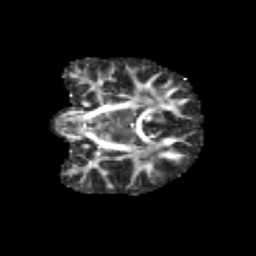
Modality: FA
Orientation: coronal
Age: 10
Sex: female
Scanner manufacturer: siemens
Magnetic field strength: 3 T
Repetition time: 3.8 s
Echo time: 0.07 s